Field crop: maize
Growth stage: 2
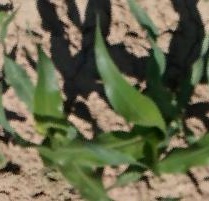
Species: maize